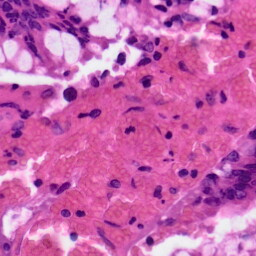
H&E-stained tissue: Colon